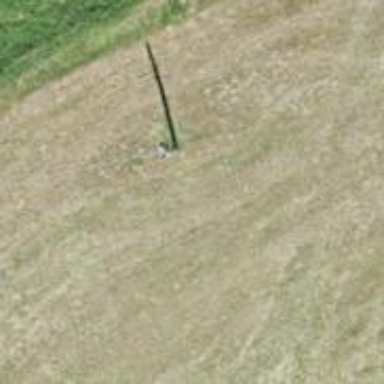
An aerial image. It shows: Power pole.